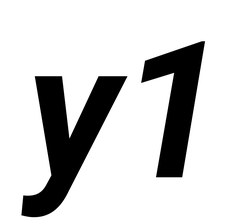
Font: Roboto-Italic_Bold_Italic